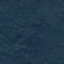
Land use / land cover: Forest